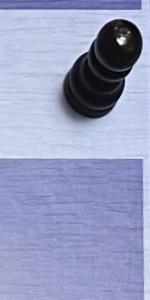
Label: Empty